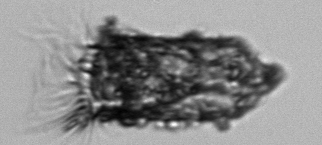
Label: Tintinnopsis